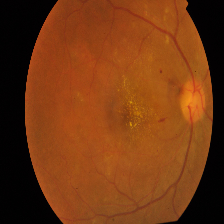
Diabetic retinopathy grade: Proliferative DR